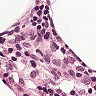
Metastatic tissue present: no